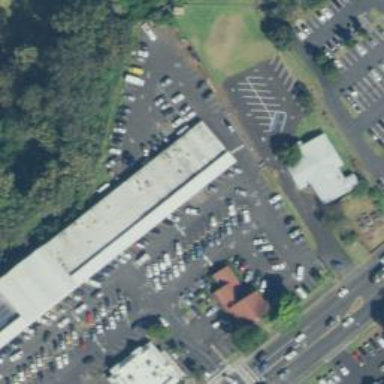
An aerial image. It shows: Government office related to transportation.